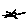
Label: sun